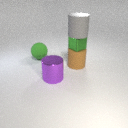
large brown rubber cylinder below small green metal cube